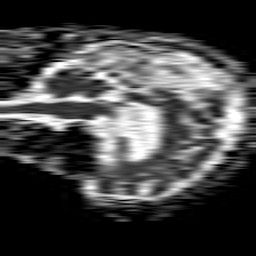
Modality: ADC
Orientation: sagittal
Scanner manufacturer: philips
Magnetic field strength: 1.5 T
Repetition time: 4.6 s
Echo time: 0.08517 s